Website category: movie
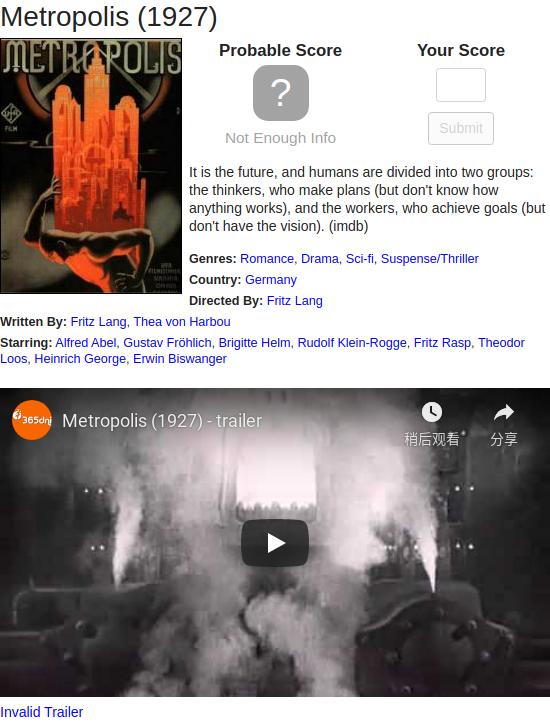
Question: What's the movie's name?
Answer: Metropolis

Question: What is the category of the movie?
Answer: Romance

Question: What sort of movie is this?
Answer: Romance

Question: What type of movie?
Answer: Romance

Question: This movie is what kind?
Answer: Romance

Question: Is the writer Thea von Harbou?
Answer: yes

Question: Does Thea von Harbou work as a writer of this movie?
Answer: yes

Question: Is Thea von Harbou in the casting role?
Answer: no

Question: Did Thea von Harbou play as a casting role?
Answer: no

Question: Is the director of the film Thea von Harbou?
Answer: no

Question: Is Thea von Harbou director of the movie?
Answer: no

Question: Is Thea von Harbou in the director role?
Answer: no

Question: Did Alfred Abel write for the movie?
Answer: no

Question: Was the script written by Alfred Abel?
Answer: no

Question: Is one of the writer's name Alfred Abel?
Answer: no

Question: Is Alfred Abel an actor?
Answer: yes

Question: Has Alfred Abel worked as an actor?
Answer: yes

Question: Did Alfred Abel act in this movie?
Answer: yes

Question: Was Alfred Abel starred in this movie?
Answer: yes

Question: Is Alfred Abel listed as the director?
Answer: no

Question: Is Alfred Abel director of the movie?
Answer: no

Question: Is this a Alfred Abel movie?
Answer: no

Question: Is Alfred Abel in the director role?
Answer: no

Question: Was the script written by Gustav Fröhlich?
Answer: no

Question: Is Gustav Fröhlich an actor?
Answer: yes

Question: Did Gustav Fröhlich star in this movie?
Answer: yes

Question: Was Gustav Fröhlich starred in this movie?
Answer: yes

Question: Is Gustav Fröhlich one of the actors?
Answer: yes

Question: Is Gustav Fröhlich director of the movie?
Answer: no

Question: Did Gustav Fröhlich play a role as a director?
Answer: no

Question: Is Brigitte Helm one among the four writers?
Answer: no

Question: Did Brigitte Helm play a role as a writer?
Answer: no

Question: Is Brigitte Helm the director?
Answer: no

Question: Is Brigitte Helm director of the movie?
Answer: no

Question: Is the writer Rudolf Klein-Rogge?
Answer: no

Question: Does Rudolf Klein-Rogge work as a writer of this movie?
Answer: no

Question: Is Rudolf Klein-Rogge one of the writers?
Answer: no

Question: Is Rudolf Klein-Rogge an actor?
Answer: yes

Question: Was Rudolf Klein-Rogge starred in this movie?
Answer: yes

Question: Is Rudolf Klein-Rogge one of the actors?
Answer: yes

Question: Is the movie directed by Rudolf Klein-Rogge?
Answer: no

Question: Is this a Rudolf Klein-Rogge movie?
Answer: no

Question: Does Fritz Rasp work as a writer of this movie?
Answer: no

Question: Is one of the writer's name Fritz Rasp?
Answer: no

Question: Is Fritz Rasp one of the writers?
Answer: no

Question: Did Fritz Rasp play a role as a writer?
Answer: no

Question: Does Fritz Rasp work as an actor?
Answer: yes

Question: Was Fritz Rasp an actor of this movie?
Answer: yes

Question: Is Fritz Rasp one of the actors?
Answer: yes

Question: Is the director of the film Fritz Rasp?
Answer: no

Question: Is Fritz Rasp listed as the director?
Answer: no

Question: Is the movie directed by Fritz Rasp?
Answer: no

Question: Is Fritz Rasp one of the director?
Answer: no

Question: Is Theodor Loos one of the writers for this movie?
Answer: no

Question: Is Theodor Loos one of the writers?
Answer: no

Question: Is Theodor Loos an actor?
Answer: yes

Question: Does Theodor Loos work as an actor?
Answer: yes

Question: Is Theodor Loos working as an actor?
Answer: yes

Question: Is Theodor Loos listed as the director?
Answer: no

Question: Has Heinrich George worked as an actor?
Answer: yes

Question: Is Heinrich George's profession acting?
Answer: yes

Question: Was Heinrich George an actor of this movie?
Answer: yes

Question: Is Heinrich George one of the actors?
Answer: yes

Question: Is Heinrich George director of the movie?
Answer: no